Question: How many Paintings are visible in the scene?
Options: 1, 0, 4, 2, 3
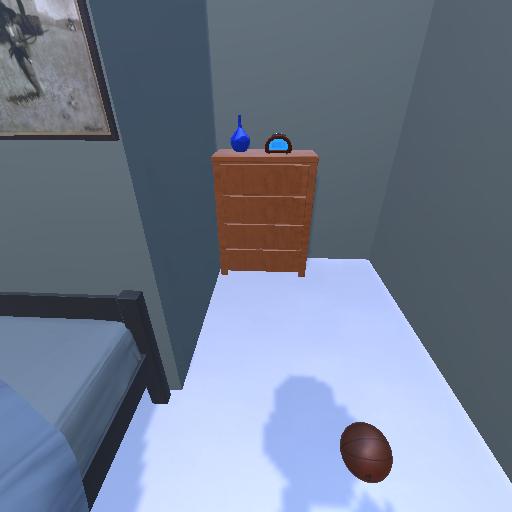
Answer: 1